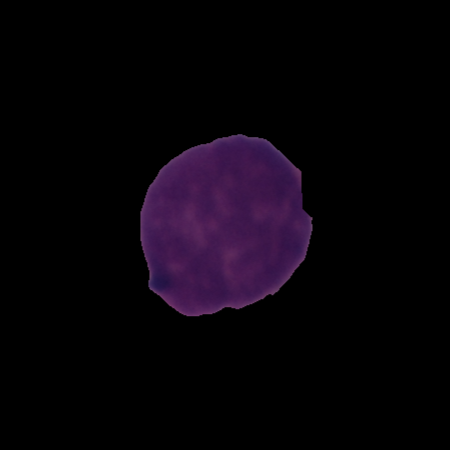
Label: cancer